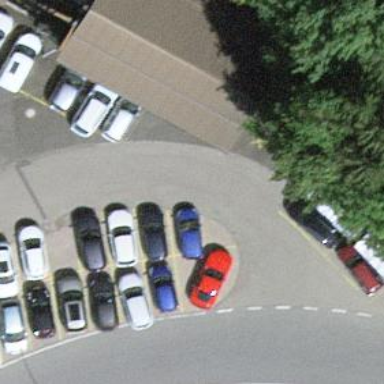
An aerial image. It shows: Charging station.